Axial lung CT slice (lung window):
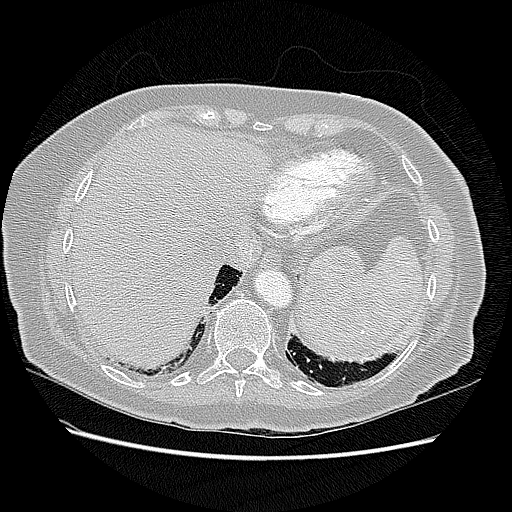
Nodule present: no